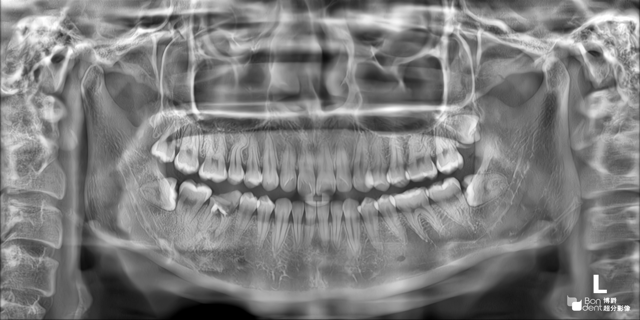
adult